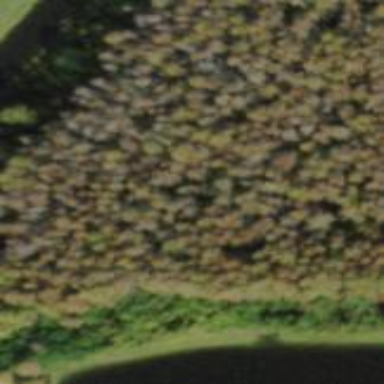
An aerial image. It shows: Cypress dome swamp within wetland natural area.